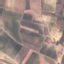
Land use / land cover: PermanentCrop